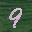
Label: 9